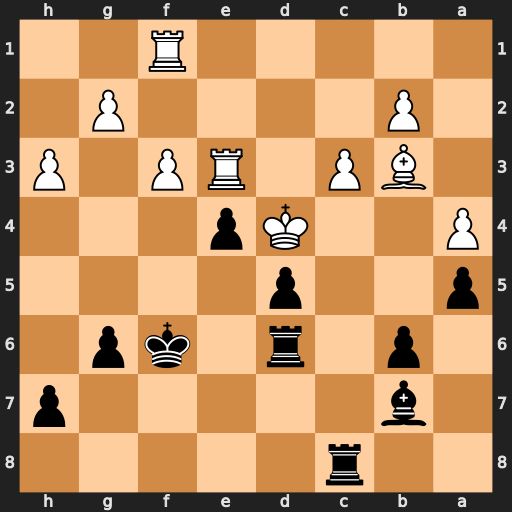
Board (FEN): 2r5/1b5p/1p1r1kp1/p2p4/P2Kp3/1BP1RP1P/1P4P1/5R2
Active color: b
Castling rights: -
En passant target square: -
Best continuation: Rc4+ Bxc4 dxc4+ Kxc4 Ba6+ Kb3 Bxf1